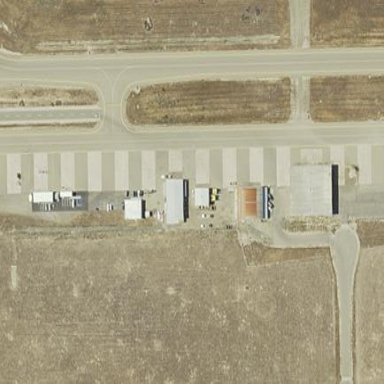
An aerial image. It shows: Apron area with paved surface.